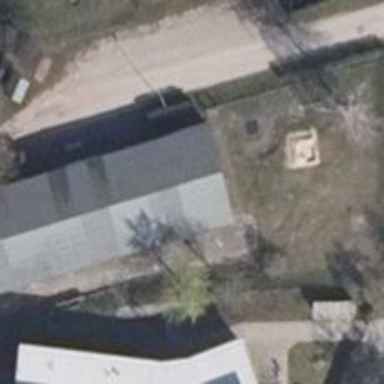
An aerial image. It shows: Community center building.